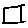
Label: square